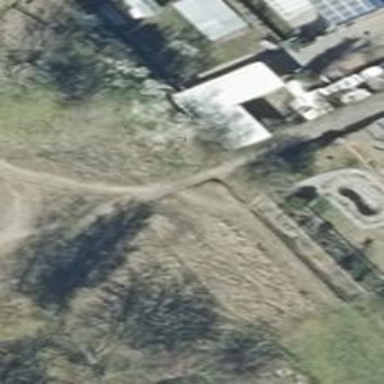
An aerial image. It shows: Compacted path.